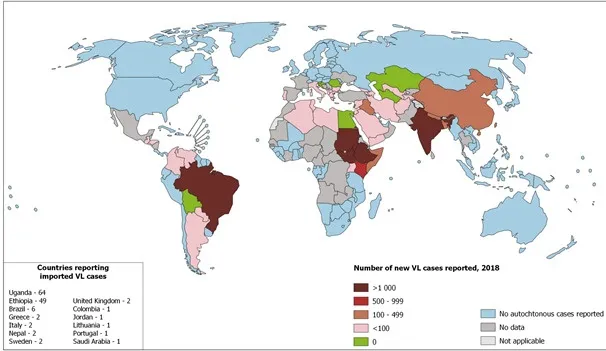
Status of endemicity of visceral leishmaniasis worldwide in 2018.
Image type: radiology (ct)